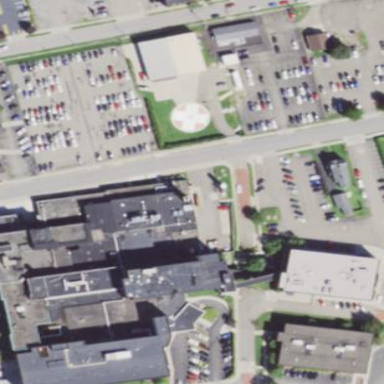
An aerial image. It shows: Hospital building.